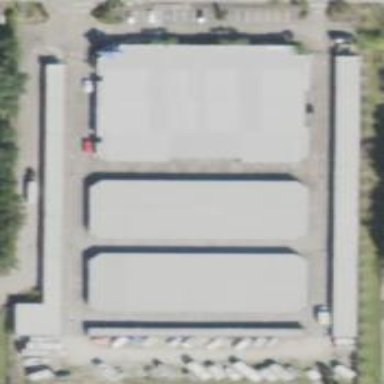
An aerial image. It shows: Storage rental shop.